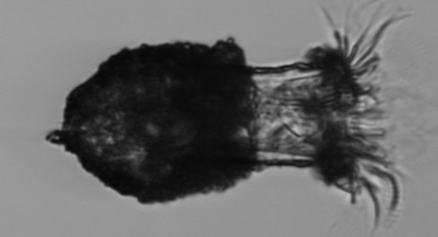
Label: Stenosemella_morphotype1